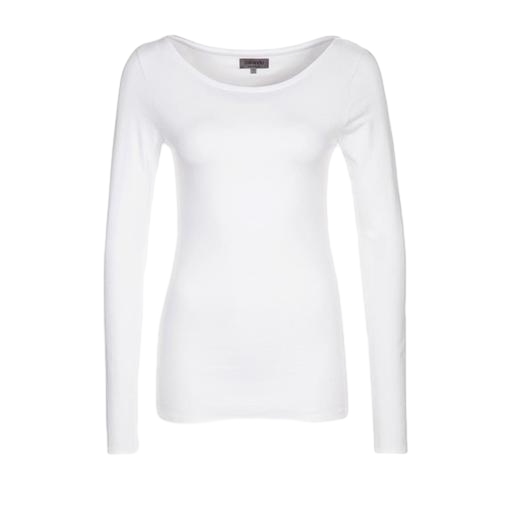
white women's heattech extra warm scoop neck tee, white long-sleeve top, white long sleeved t-shirt, white background